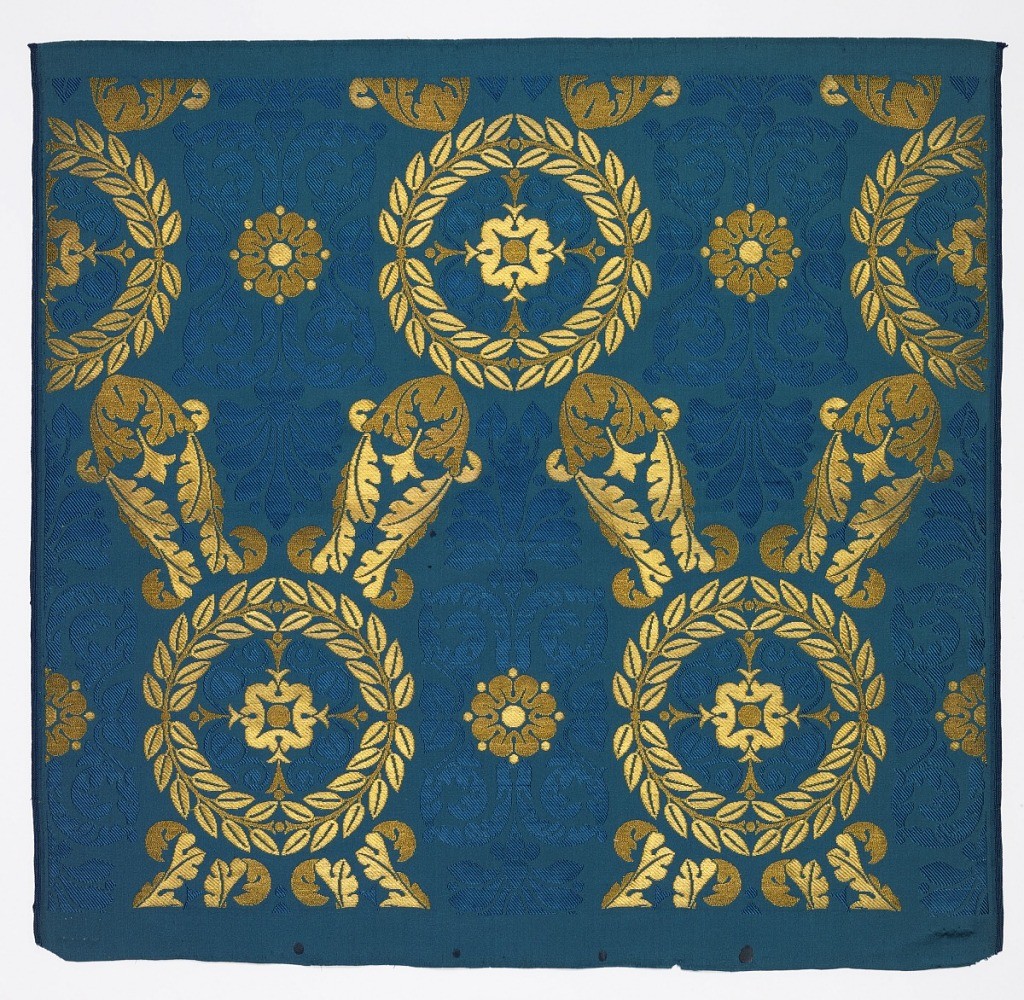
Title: Sample
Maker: Séguin et Cie
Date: ca. 1805
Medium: silk, metallic thread Technique: compound satin brocaded with gold
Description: Bright blue satin with ground figures of stiffly symmetrical acanthus leaves. Wreaths, rosettes, and acanthus leaves brocaded in plain and frisé gold thread.